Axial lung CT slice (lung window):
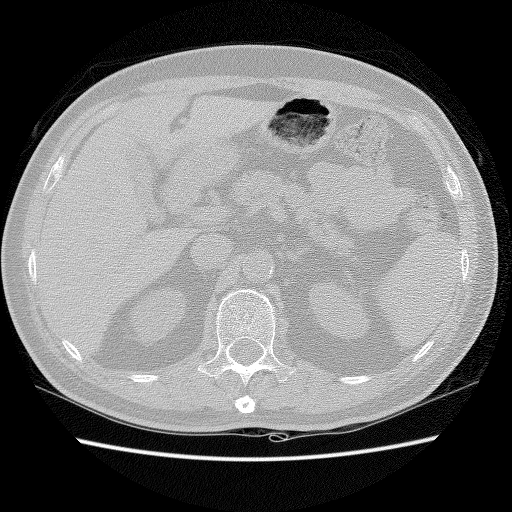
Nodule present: no